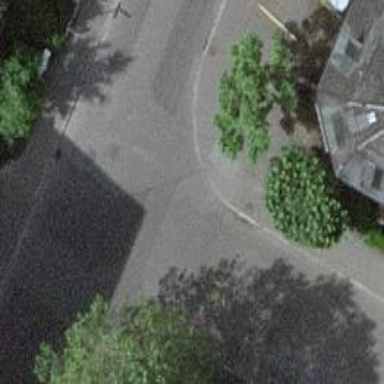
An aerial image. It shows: Asphalt footway with unmarked crossing.